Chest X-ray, AP view. Patient: 43 years old, sex M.
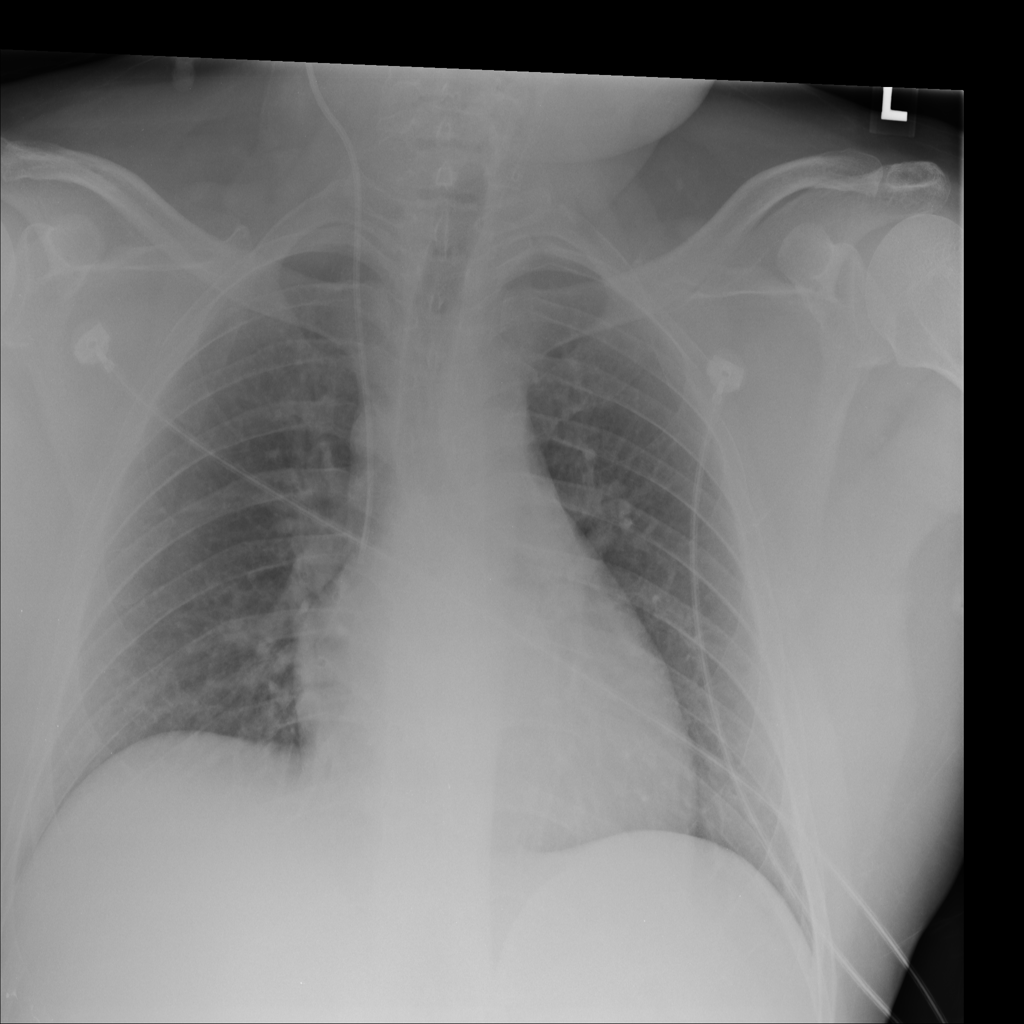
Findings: No Finding